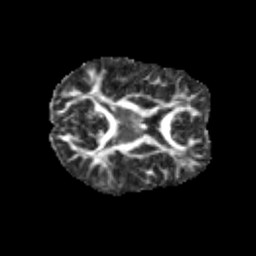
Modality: FA
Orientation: axial
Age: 11
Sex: male
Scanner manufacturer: siemens
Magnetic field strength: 3 T
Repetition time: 3.8 s
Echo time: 0.07 s